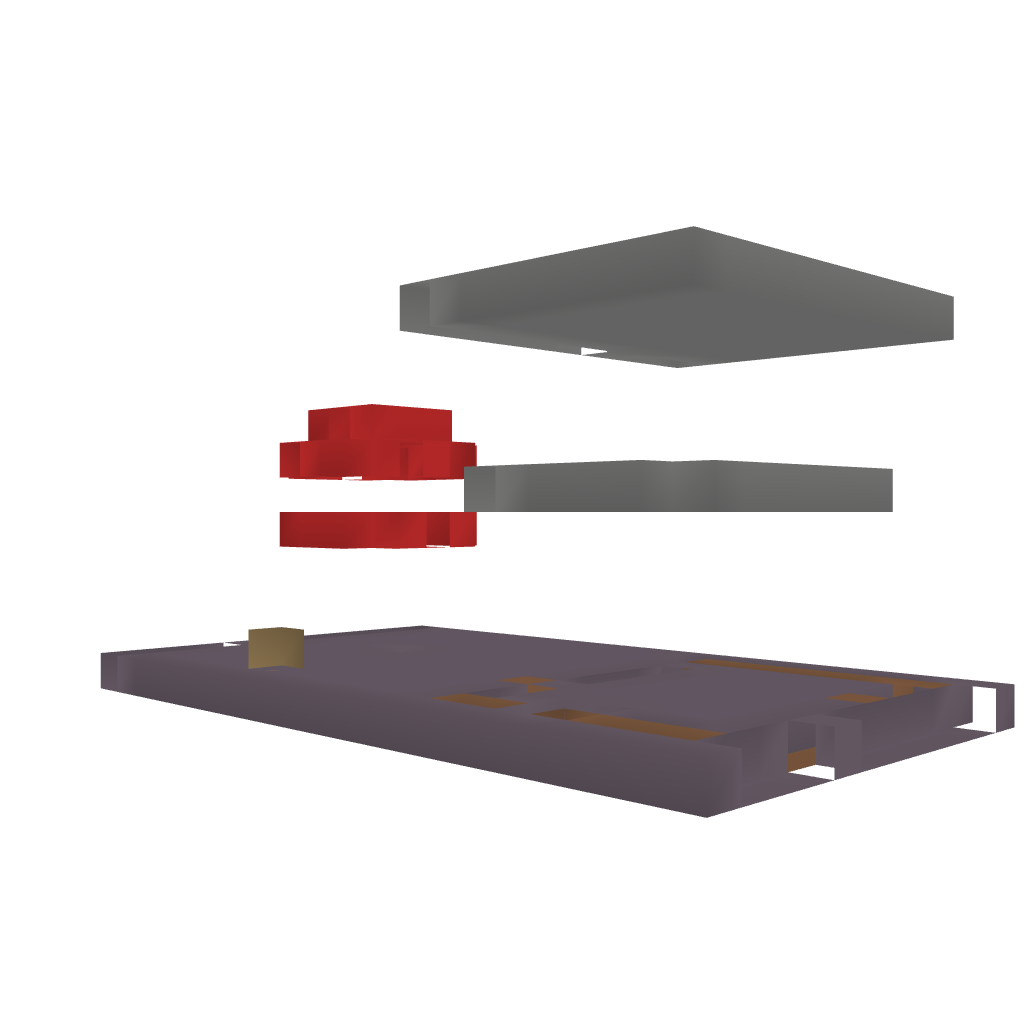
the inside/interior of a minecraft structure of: Mooshroom red house